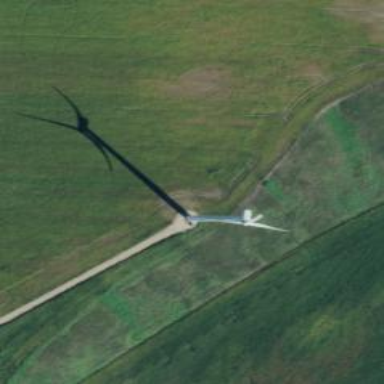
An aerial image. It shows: Wind generator in the form of horizontal axis wind turbine.